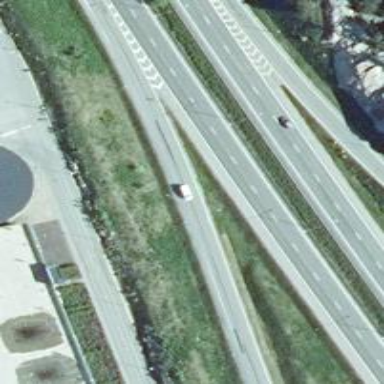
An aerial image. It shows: View of motorway.